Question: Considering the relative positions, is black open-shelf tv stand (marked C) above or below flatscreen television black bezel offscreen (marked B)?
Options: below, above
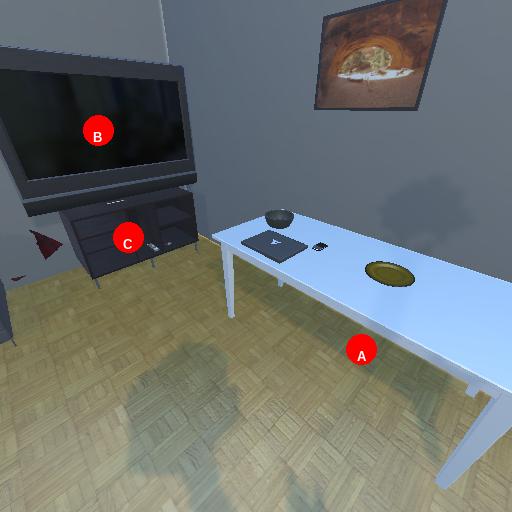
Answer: below